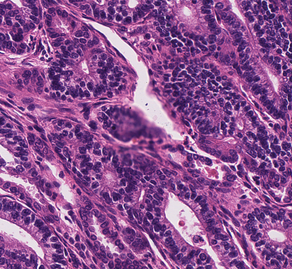
Tumor epithelial tissue: yes
Tumor-associated stroma tissue: yes
Normal tissue: no